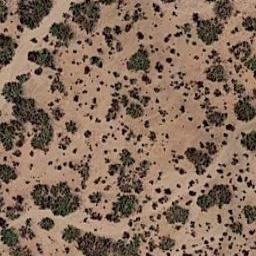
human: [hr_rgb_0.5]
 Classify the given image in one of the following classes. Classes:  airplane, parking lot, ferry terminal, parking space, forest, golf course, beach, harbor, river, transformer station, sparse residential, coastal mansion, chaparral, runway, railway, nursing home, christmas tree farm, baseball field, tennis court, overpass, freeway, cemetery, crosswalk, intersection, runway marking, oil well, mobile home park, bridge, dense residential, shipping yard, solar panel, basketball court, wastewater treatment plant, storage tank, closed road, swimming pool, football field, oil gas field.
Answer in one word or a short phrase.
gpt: chaparral